Field crop: maize
Growth stage: 2
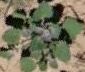
Species: chenopodium